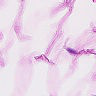
Metastatic tissue present: no